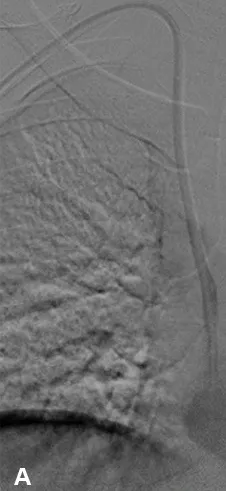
Contrast reflux along side the catheter shaft characteristic of fibrin sheath.
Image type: radiology (x_ray)